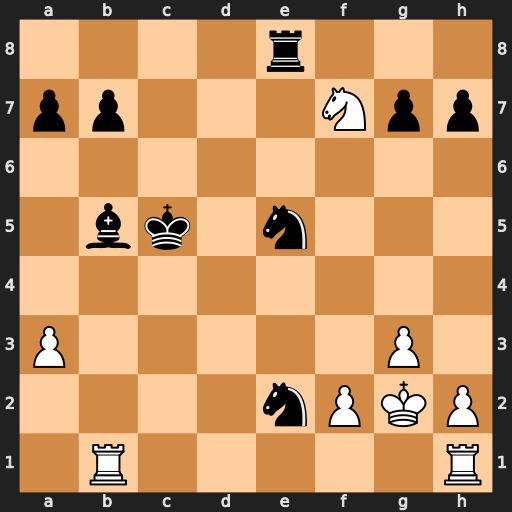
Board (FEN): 4r3/pp3Npp/8/1bk1n3/8/P5P1/4nPKP/1R5R
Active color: w
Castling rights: -
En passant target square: -
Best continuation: Rxb5+ Kxb5 Nd6+ Ka4 Nxe8